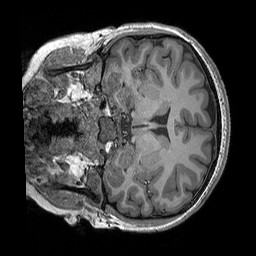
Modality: T1w
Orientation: coronal
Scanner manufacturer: siemens
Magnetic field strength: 3 T
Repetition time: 2.3 s
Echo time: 0.00298 s